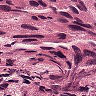
Metastatic tissue present: yes